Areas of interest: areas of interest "Picking Garden"
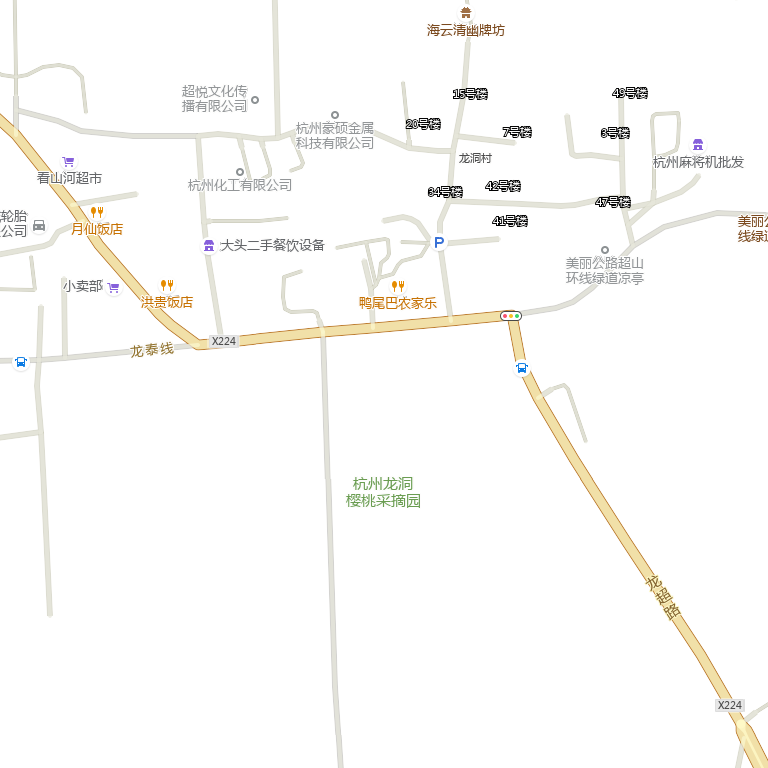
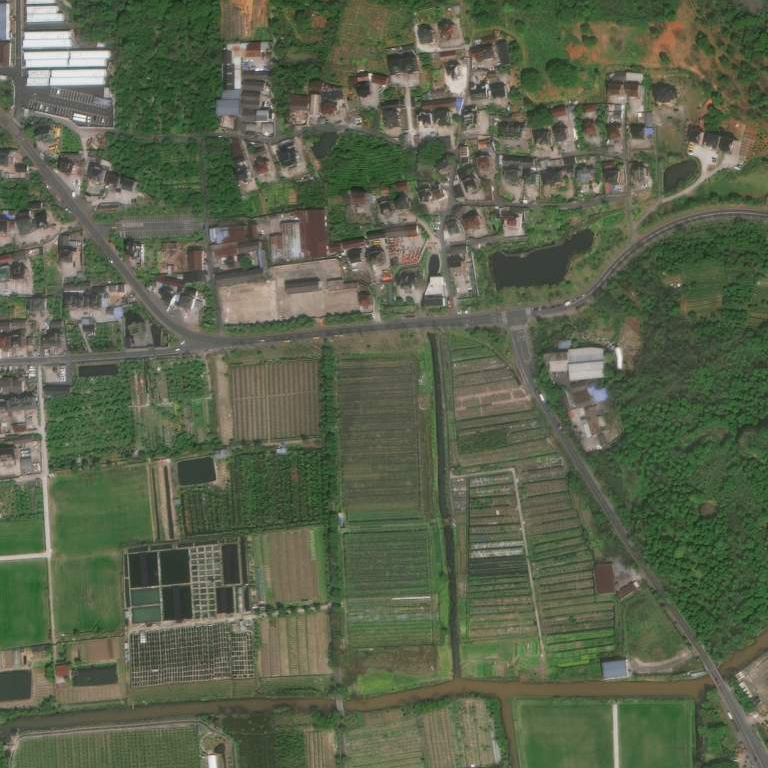